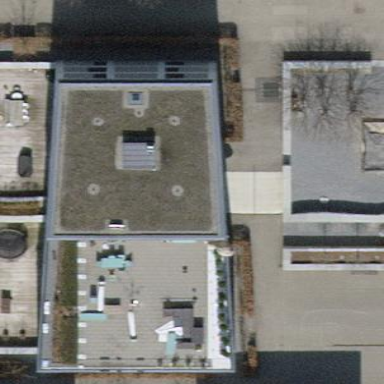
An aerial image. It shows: Building with flat grey roof. The building is light grey in color.